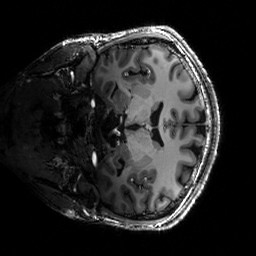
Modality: T1w
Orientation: coronal
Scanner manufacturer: siemens
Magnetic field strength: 6.98 T
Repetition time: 2.3 s
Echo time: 0.00244 s